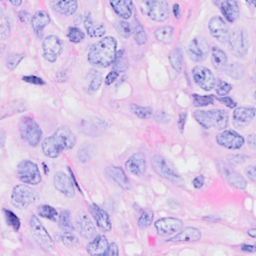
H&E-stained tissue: Breast